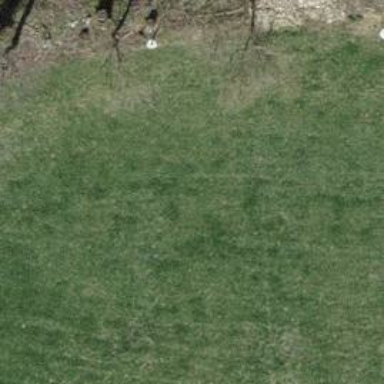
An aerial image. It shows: Grassy pitch used as shooting range for sports and leisure activities.